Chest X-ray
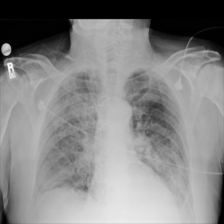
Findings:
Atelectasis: negative
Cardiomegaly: negative
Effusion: negative
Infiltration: positive
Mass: negative
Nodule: negative
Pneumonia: negative
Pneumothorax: negative
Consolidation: negative
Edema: negative
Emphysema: negative
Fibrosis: negative
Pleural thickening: negative
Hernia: negative